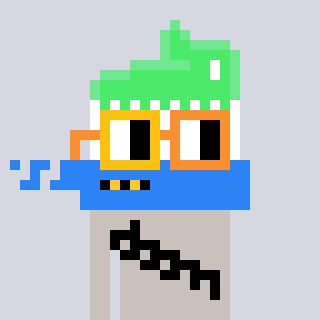
a pixel art character with square yellow and orange glasses, a toothbrush-shaped head and a foggrey-colored body on a cool background